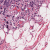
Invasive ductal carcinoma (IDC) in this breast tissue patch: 1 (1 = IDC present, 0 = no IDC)